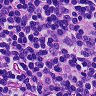
Metastatic tissue present: no